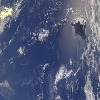
Label: water